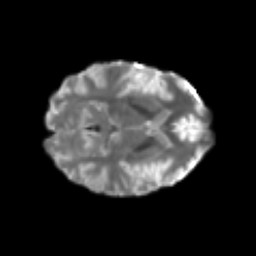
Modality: T2w
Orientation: axial
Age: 25
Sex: female
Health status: healthy
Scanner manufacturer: philips
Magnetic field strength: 3 T
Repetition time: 4.004 s
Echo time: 0.08907 s